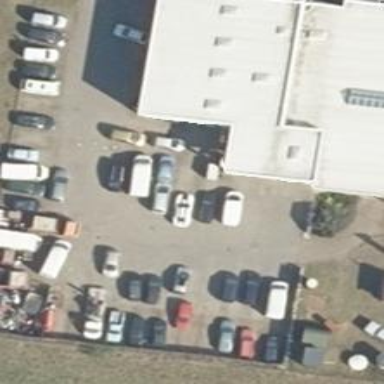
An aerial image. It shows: Building that houses car repair shop.